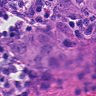
Metastatic tissue present: yes